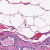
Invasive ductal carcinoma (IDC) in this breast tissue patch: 0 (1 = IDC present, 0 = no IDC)